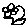
Label: flower